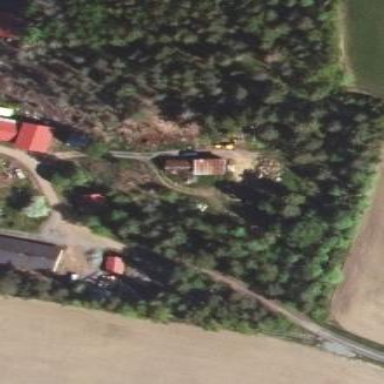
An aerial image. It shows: Farmyard area.